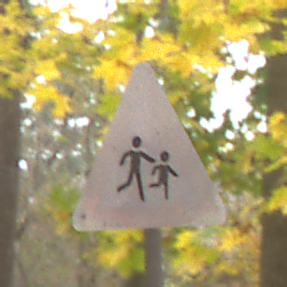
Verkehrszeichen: KinderLinks
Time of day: MorningAfternoon
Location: Outdoor (Nature)
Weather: Overcast
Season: Autumn
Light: Natural